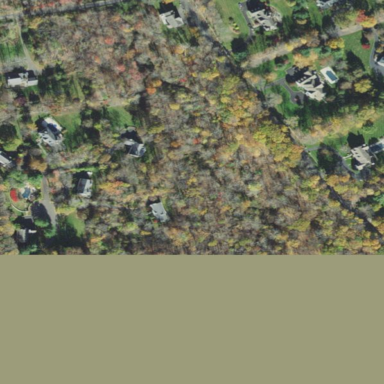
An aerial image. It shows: Existing Preserved Open Space in woodland area.